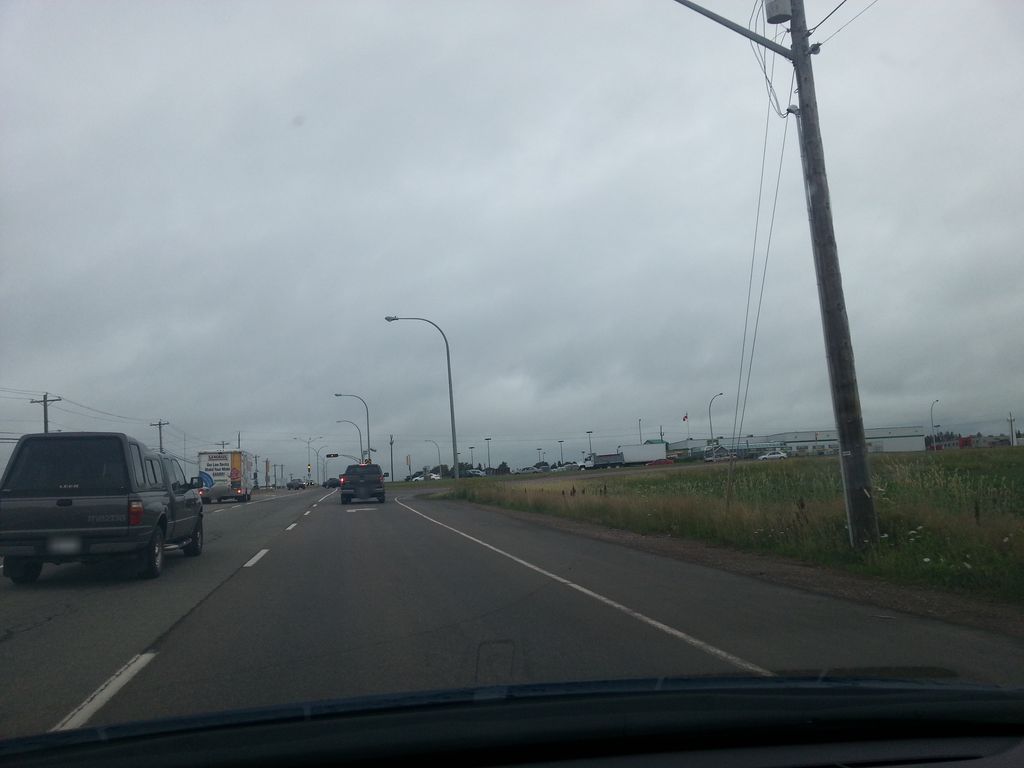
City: charlottetown